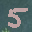
Label: 5